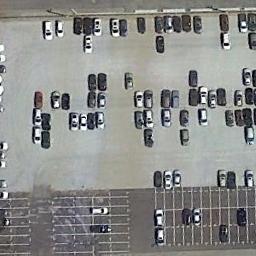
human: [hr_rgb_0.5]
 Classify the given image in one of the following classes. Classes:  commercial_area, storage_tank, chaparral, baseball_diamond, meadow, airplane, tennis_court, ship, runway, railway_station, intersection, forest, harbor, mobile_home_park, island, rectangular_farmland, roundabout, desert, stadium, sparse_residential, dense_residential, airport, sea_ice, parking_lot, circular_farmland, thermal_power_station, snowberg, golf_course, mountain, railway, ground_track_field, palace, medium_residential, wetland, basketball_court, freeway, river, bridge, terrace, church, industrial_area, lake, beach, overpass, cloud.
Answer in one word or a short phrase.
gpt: parking_lot